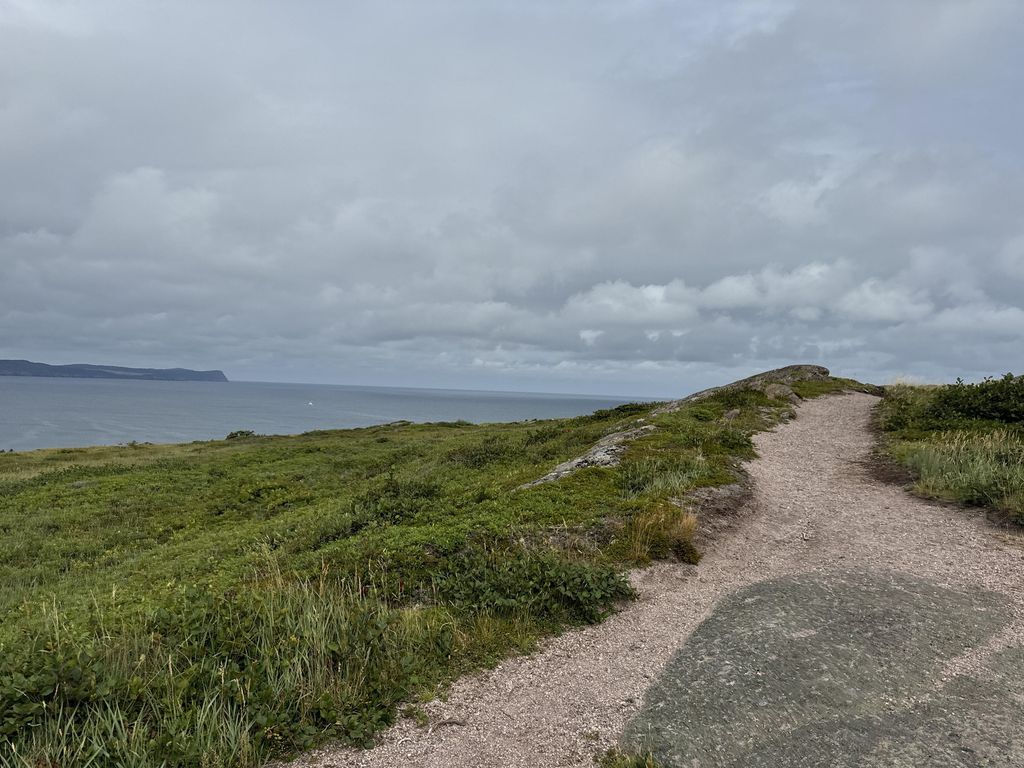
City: st_johns